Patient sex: F
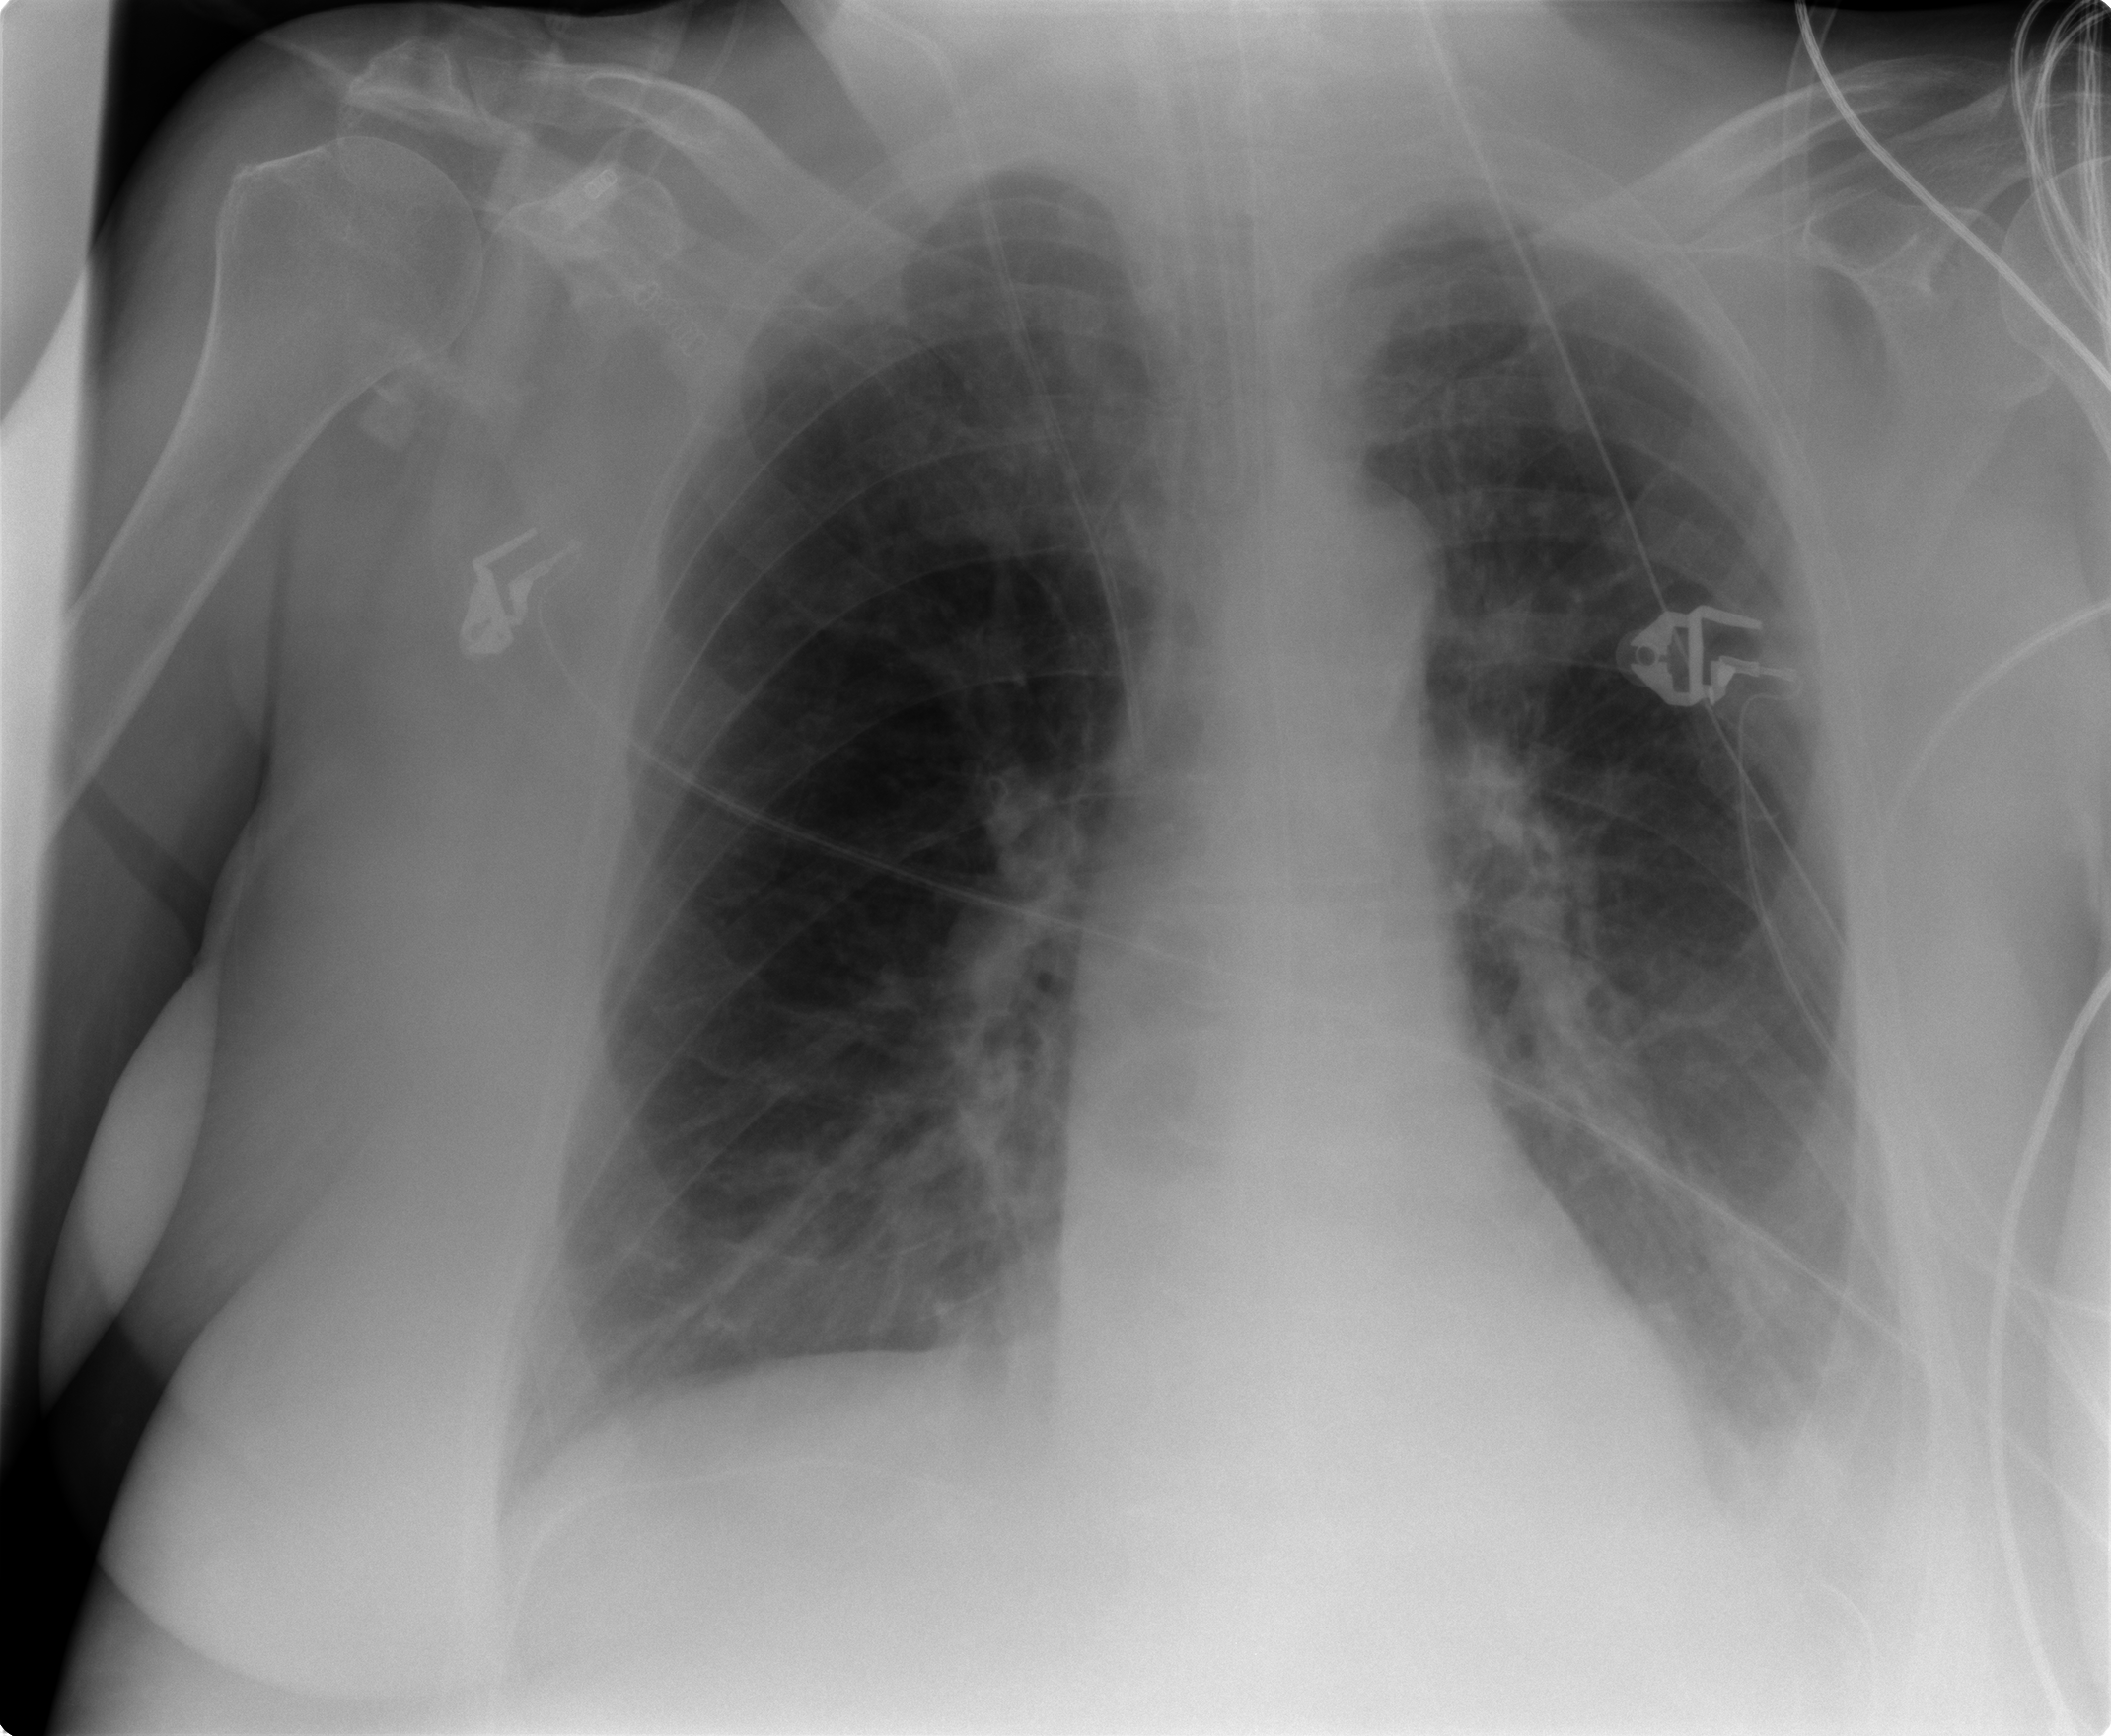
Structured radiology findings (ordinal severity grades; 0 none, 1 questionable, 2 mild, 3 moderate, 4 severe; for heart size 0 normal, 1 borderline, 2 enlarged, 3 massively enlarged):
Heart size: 0
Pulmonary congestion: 2
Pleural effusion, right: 1
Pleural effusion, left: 1
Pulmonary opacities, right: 1
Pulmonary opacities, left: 1
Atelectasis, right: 2
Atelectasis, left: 2